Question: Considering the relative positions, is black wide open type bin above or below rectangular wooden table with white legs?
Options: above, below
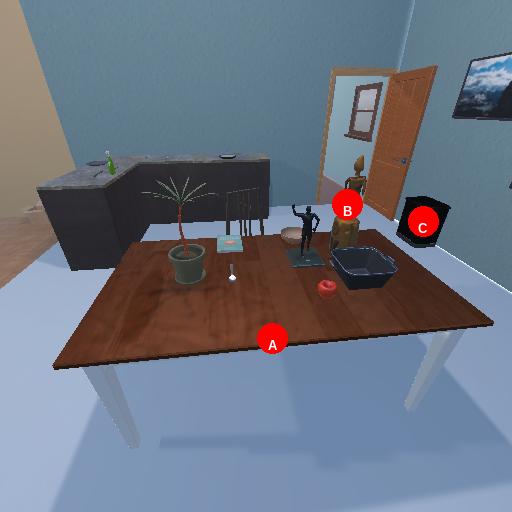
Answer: above